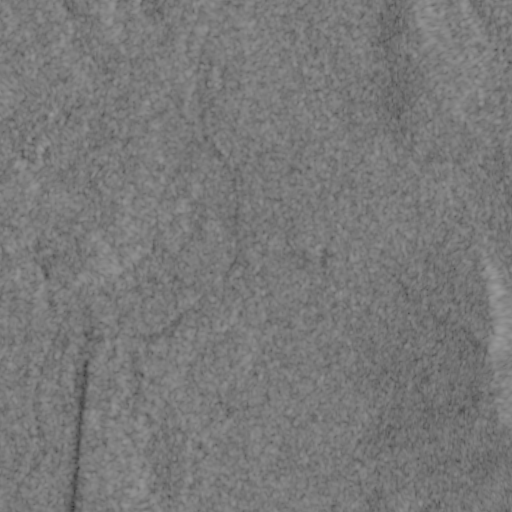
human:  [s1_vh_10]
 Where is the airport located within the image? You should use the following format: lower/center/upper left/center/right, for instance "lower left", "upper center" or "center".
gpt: The airport is located in the lower left of the image.
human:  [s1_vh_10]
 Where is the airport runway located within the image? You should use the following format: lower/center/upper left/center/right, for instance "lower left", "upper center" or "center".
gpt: The airport runway is located in the lower left of the image.
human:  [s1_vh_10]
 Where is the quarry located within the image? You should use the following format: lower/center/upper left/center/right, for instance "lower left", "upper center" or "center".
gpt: The quarry is located in the center of the image.
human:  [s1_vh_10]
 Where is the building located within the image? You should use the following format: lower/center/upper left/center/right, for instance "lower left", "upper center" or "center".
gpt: There is no building in the image.

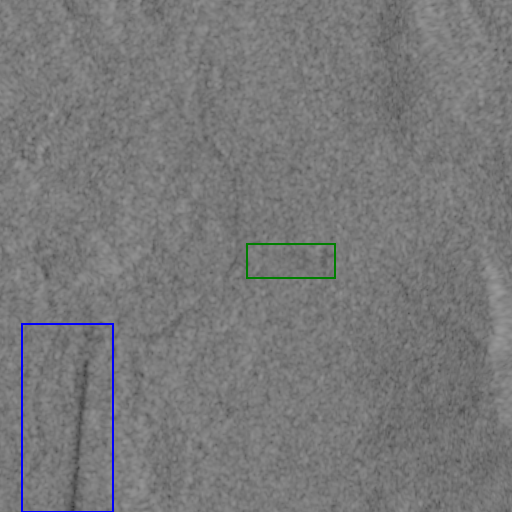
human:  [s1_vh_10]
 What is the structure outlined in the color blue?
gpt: The structure outlined in blue is an airport.
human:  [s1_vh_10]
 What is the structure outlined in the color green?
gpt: The structure outlined in green is a quarry.
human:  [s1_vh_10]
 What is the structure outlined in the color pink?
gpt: There is no pink outline.